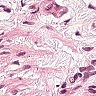
Metastatic tissue present: yes